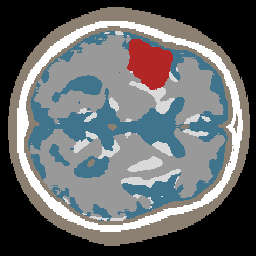
Label: lesion